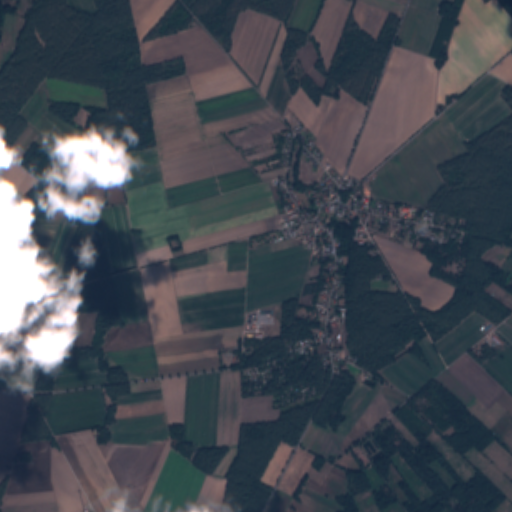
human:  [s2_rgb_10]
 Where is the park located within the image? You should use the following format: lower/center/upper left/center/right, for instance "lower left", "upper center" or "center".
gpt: The park is located in the center right of the image.
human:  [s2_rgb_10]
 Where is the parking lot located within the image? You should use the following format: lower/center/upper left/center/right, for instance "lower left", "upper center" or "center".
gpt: The parking lot is located in the center of the image.
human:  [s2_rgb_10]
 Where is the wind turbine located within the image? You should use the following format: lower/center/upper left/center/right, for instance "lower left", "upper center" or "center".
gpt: The wind turbine is located in the lower left of the image.
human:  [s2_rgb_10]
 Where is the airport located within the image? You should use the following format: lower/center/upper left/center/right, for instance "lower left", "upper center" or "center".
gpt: There is no airport in the image.